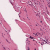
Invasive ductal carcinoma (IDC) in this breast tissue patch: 1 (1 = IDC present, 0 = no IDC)